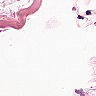
Metastatic tissue present: no